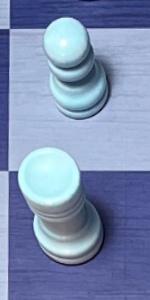
Label: Rook_White